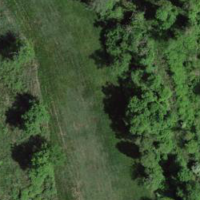
EUNIS habitat code: 44
Species observed at this site:
Sus scrofa
Turdus viscivorus